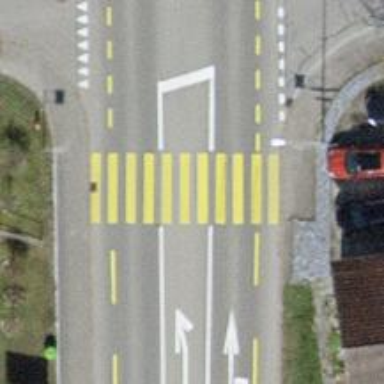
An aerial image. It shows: Secondary road with separate cycle lane and sidewalk.